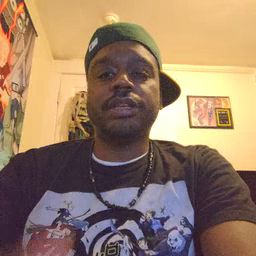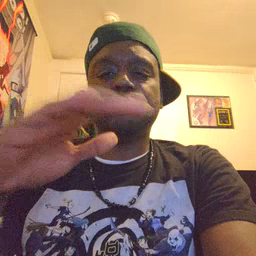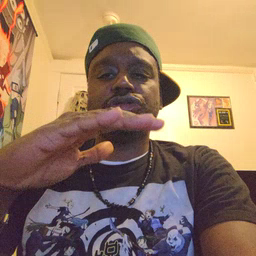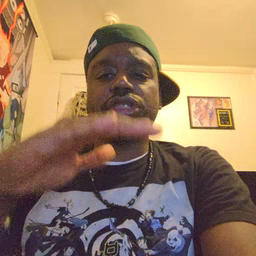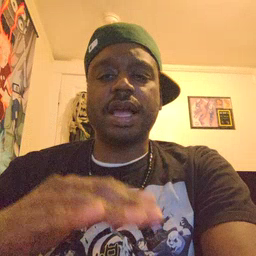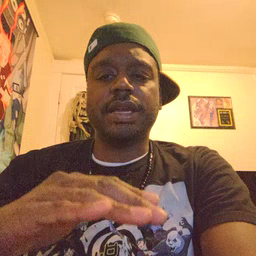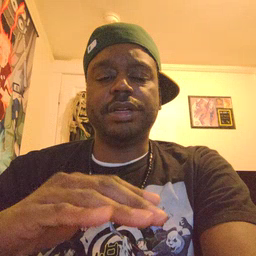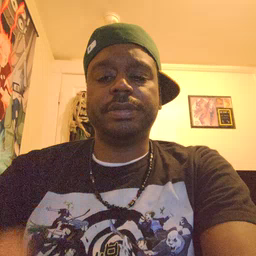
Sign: child